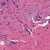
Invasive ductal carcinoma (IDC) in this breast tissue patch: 0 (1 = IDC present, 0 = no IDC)